Chest X-ray. View position: PA
Patient age: 62
Patient sex: F
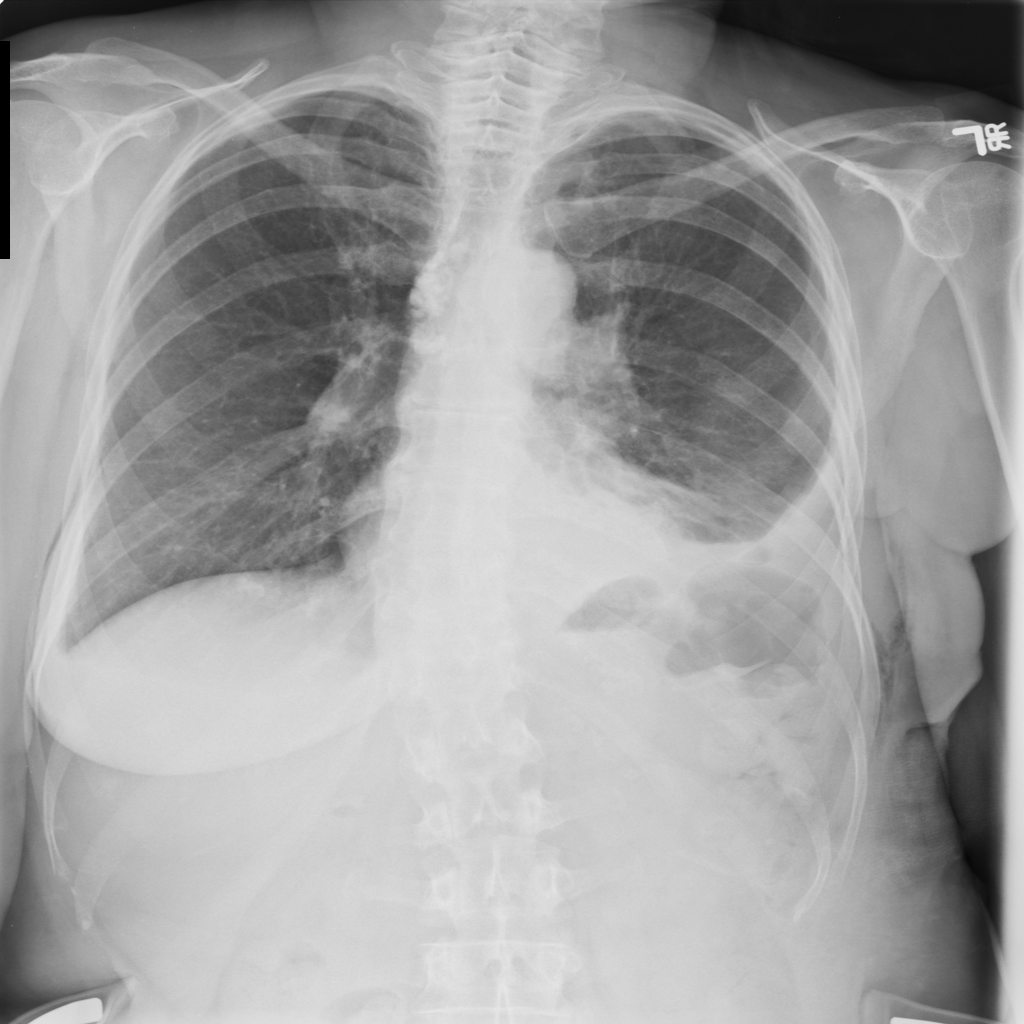
Finding: Pneumothorax